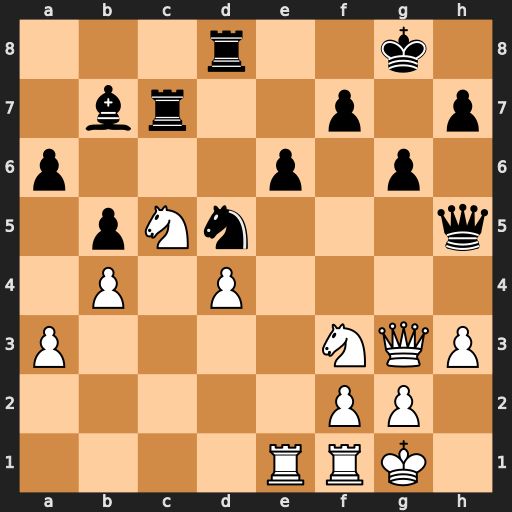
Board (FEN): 3r2k1/1br2p1p/p3p1p1/1pNn3q/1P1P4/P4NQP/5PP1/4RRK1
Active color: w
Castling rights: -
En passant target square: -
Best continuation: Re5 Qh6 Rxd5 Bxd5 Qxc7